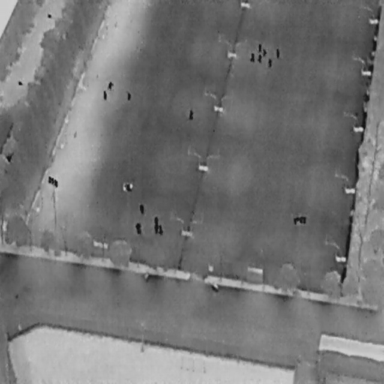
There are 15 People in the infrared image.